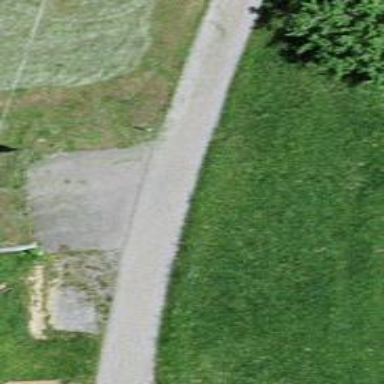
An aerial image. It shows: Well-maintained track road of grade 1.